Interaction volume radius: 5 \u00c5
Interaction volume height: 25 \u00c5
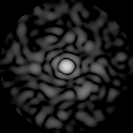
Disorder parameter: 0.862